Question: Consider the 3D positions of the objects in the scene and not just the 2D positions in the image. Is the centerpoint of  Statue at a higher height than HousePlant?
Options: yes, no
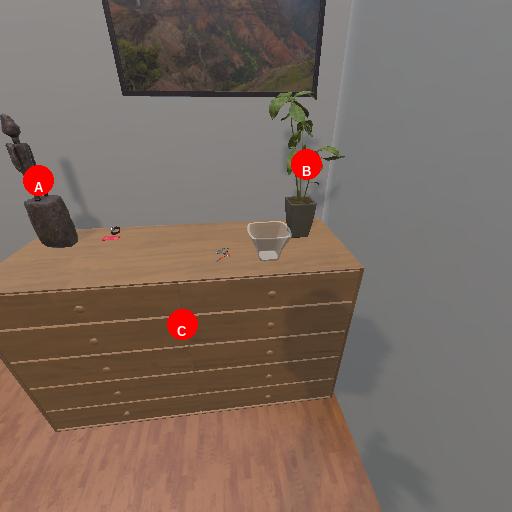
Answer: yes